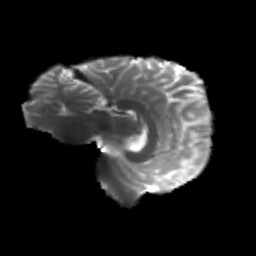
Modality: T2w
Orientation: sagittal
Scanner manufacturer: siemens
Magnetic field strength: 3 T
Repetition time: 4.16 s
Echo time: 0.0806 s